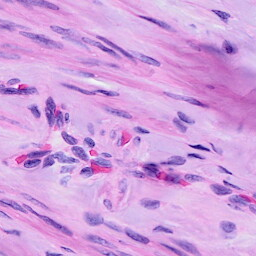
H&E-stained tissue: Ovarian